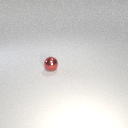
small red metal sphere